Question: I would like to put a long legend into two columns and I am not having any success. Here's the code that I'm using with the solution found elsewhere which does not work for 'geom='area'', though it works for my other plots. The plot that I do get from the code below looks like:
So how do I plot 'Q1' with the legend in two columns please?
'''
NVER <- 10
NGRID <- 20
MAT <- matrix(NA, nrow=NVER, ncol=NGRID)
gsd <- 0.1 # standard deviation of the Gaussians
verlocs <- seq(from=0, to=1, length.out=NVER)
thegrid <- seq(from=0, to=1, length.out=NGRID)
# create a mixture of Gaussians with modes spaced evenly on 0 to 1
# i.e. the first mode is at 0 and the last mode is at 1
for (i in 1:NVER) {
# add the shape of gaussian i
MAT[i,] <- dnorm(thegrid, verlocs[[i]], sd=gsd)
}
M2 <- MAT/rowSums(MAT)
colnames(M2) <- as.character(thegrid)
# rownames(M2) <- as.character(verlocs)
library(reshape2)
D2 <- melt(M2)
# head(D2)
# str(D2)
D2$Var1 <- ordered(D2$Var1)
library(ggplot2)
Q1 <- qplot(Var2, value, data=D2, order=Var1, fill=Var1, geom='area')
Q1
# ggsave('sillyrainbow.png')
# now try the stackoverflow guide() solution
Q1 + guides(col=guide_legend(ncol=2)) # try but fail to put the legend in two columns!
'''
Note that the solution in <URL> is incorporated above and it does not work unfortunately!
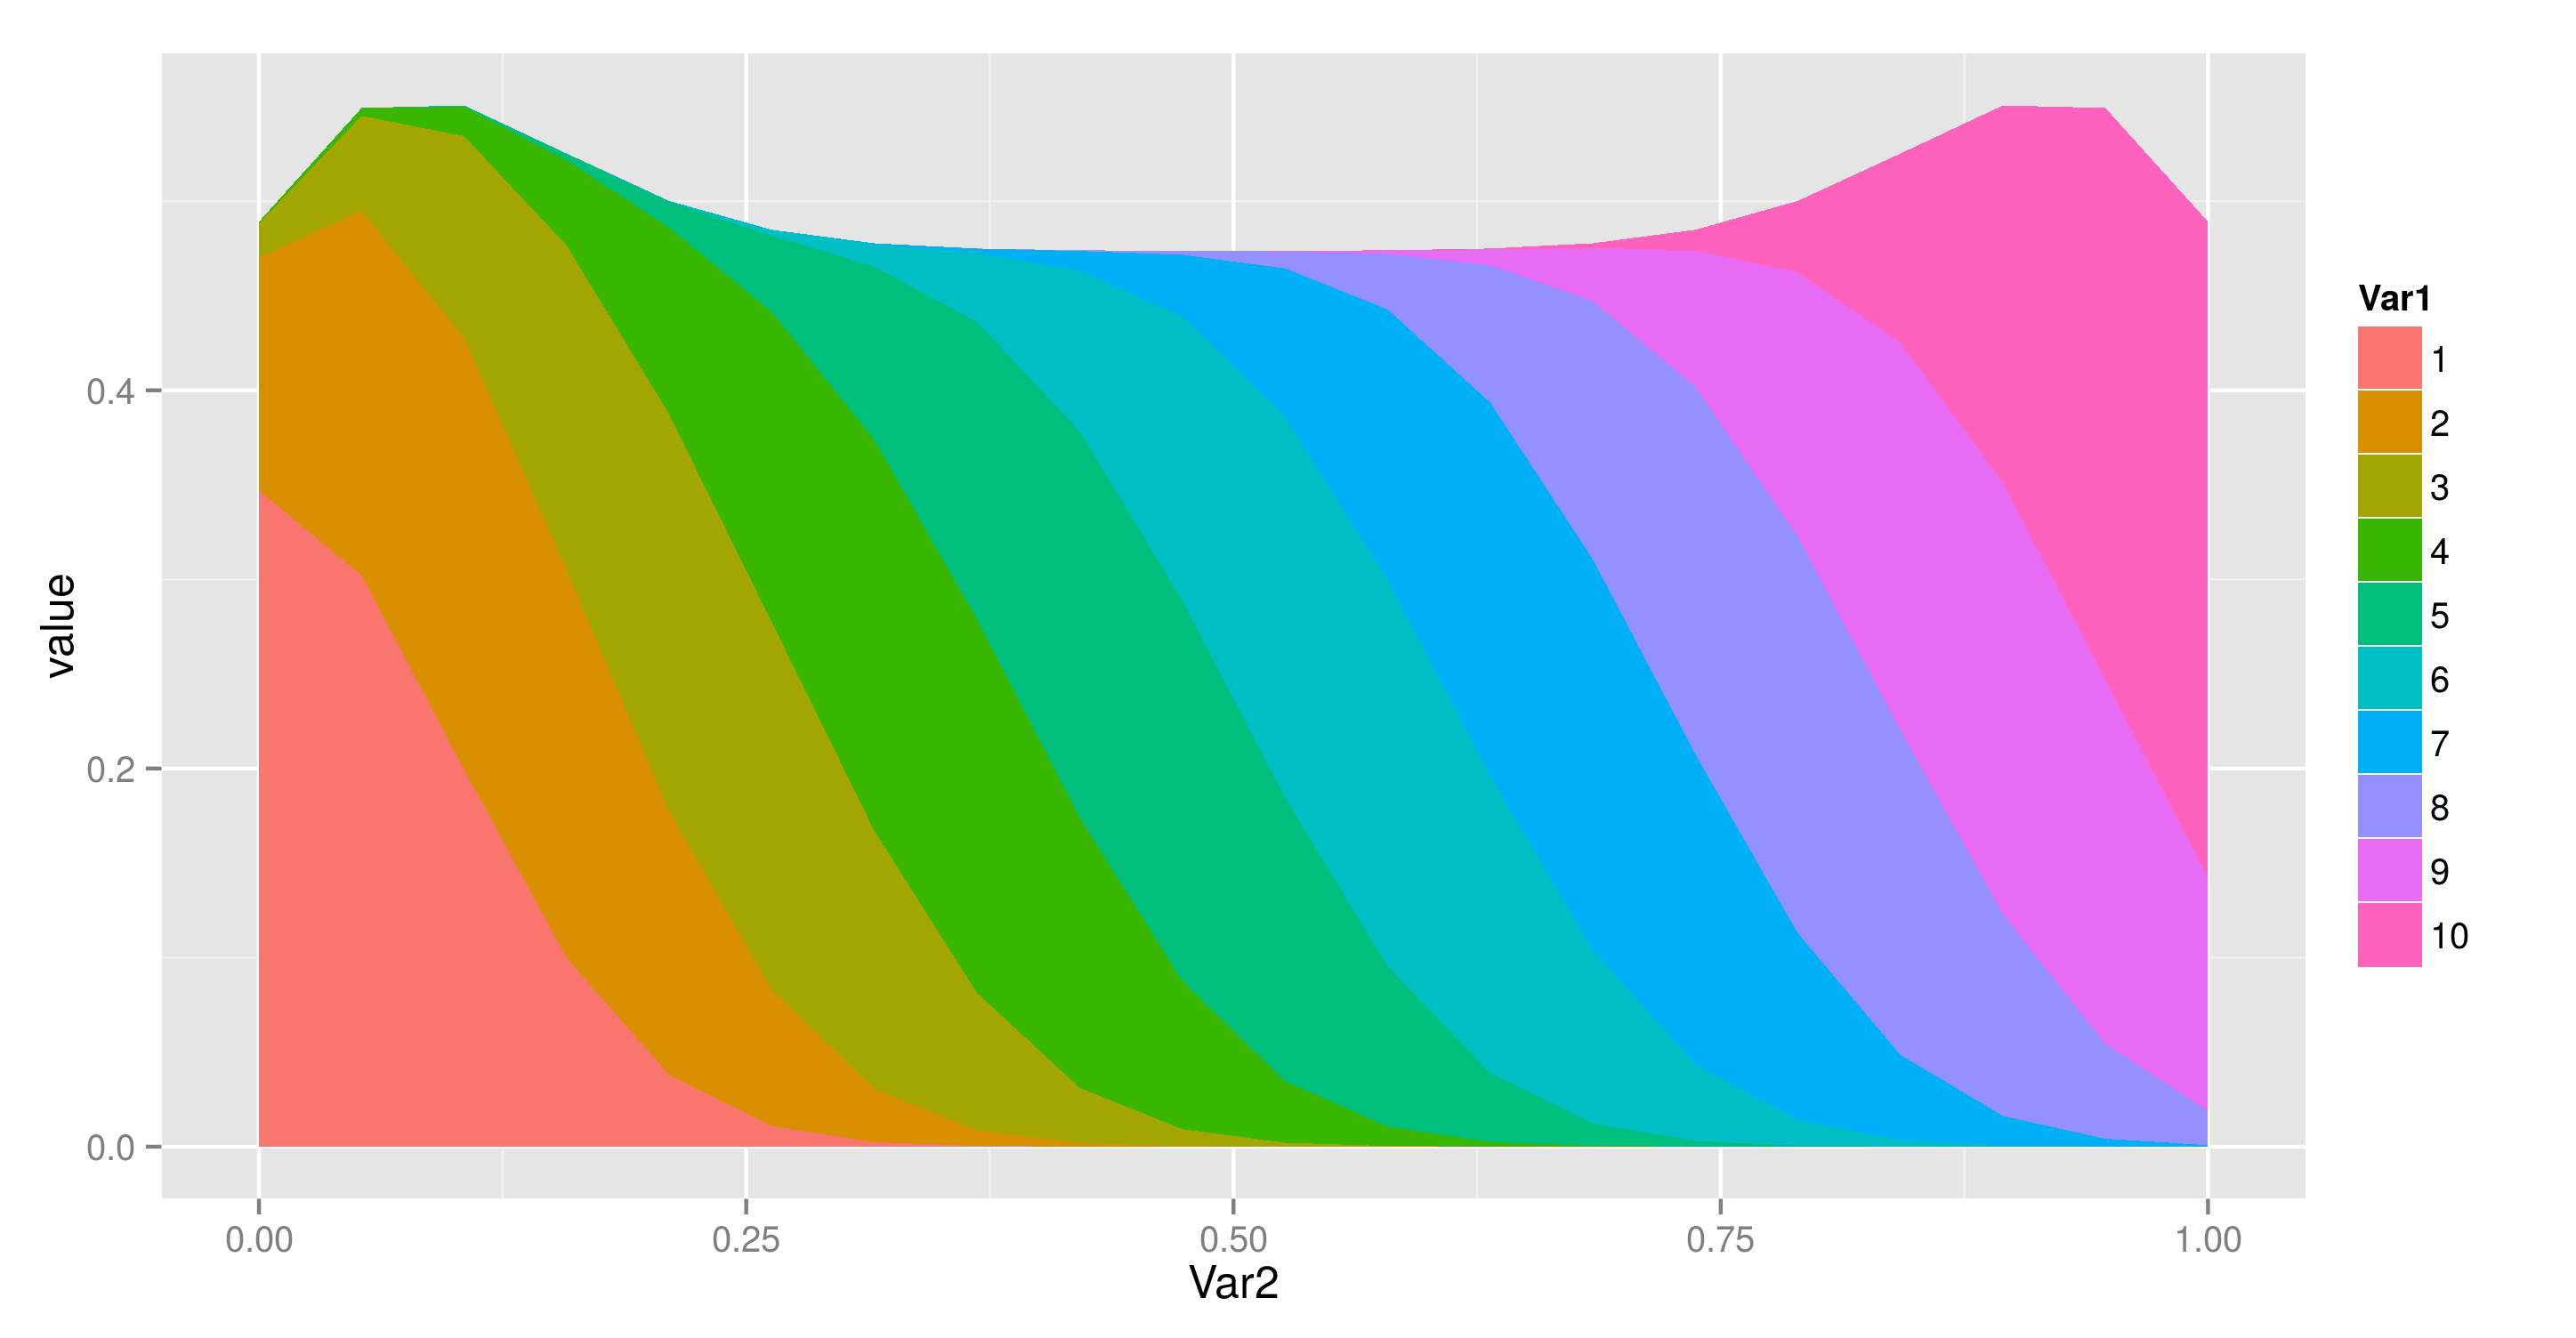
Answer: You are referring to the wrong guide.
'''
Q1 + guides(fill=guide_legend(ncol=2))
'''